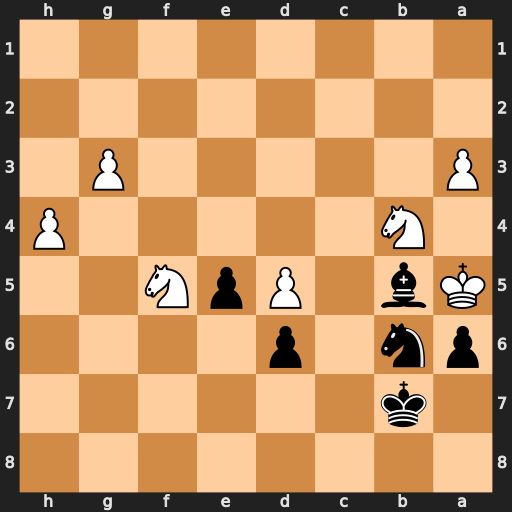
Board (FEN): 8/1k6/pn1p4/Kb1PpN2/1N5P/P5P1/8/8
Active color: b
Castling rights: -
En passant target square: -
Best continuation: Nc4#